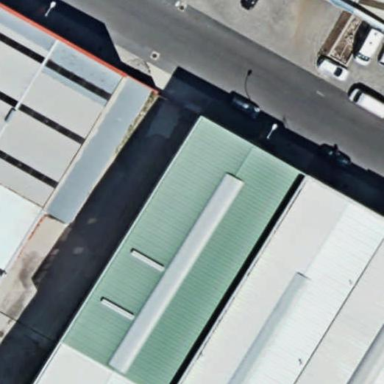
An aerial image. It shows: Warehouse building.